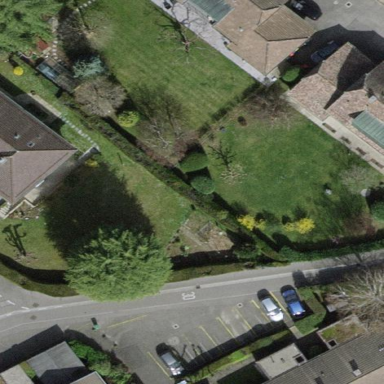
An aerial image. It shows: Garden surrounded by fence.